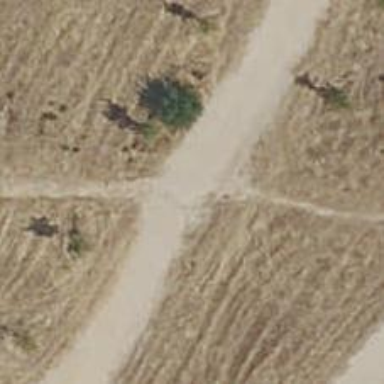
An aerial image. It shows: Dirt footway.